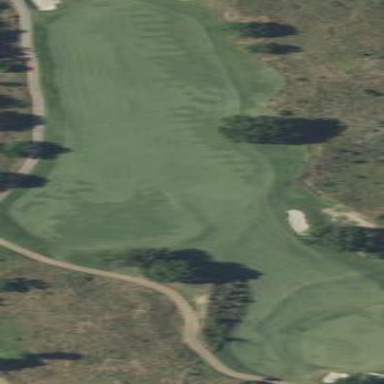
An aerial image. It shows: Lush grass fairway on golf course.